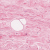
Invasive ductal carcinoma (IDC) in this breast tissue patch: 0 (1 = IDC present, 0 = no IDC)